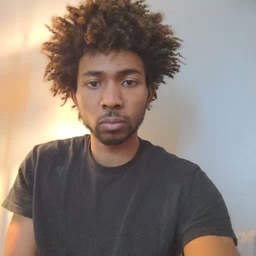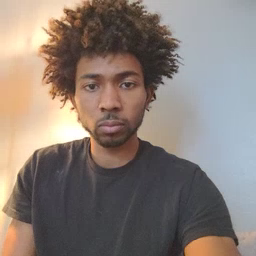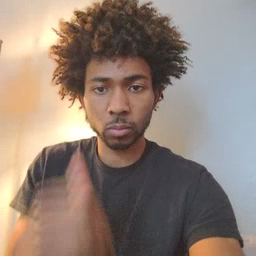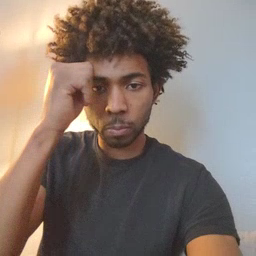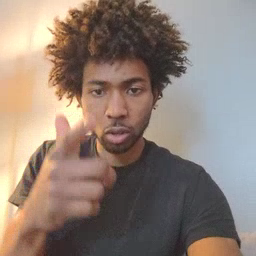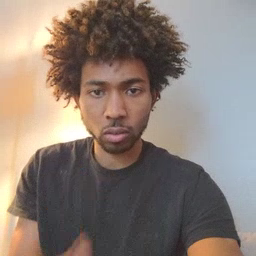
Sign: brother